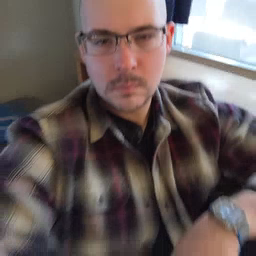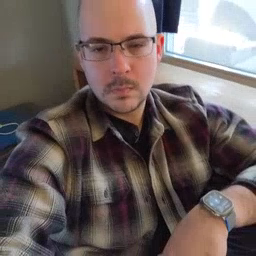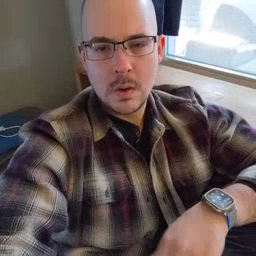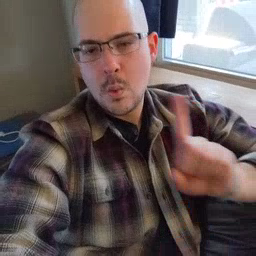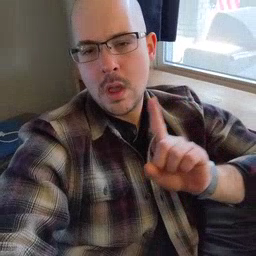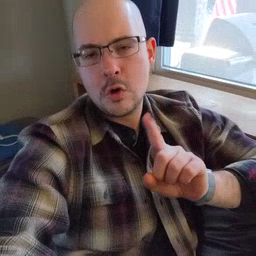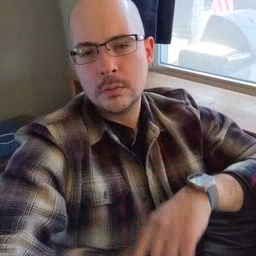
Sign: where